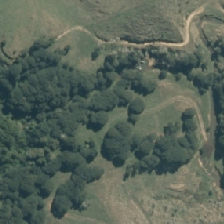
Land cover: manuka_kanuka